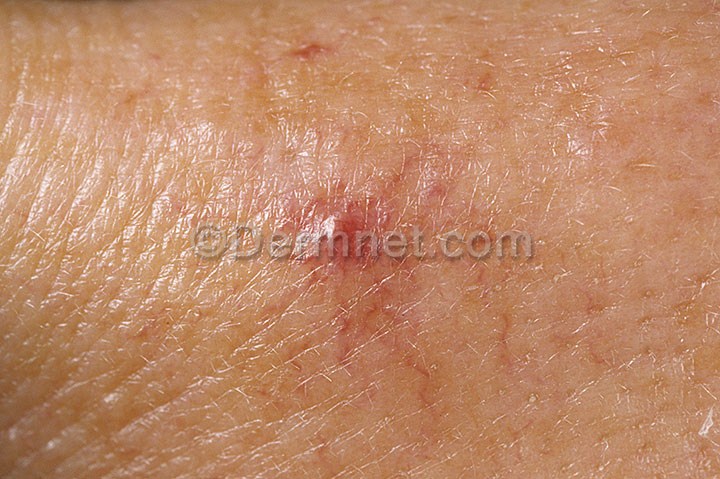
Disease: Vascular Tumors